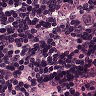
Metastatic tissue present: yes